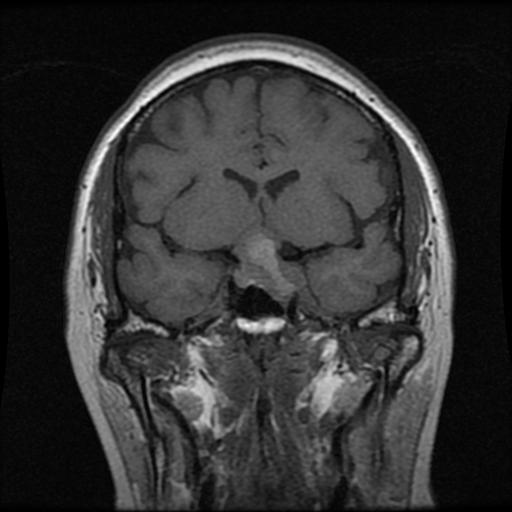
Label: pituitary